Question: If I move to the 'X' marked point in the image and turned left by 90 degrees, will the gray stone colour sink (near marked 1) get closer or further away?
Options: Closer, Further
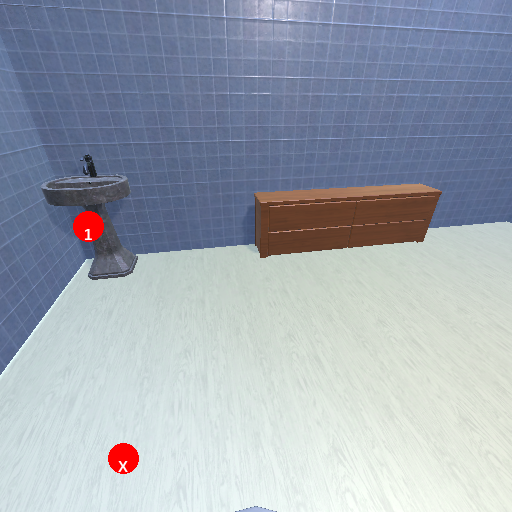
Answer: Closer